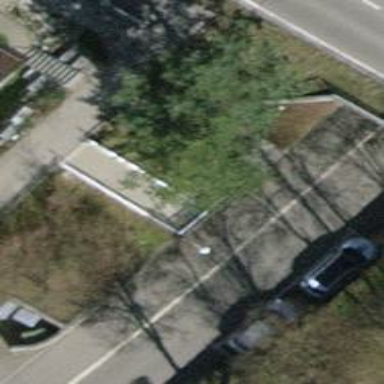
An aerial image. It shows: Concrete steps.